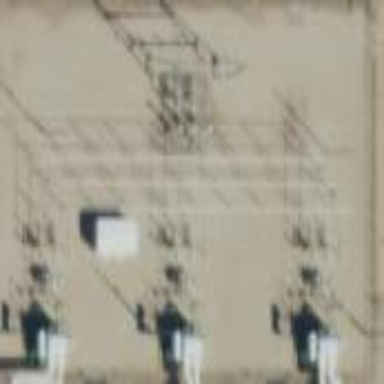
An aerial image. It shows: Power substation.